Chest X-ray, PA view. Patient: 23 years old, sex M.
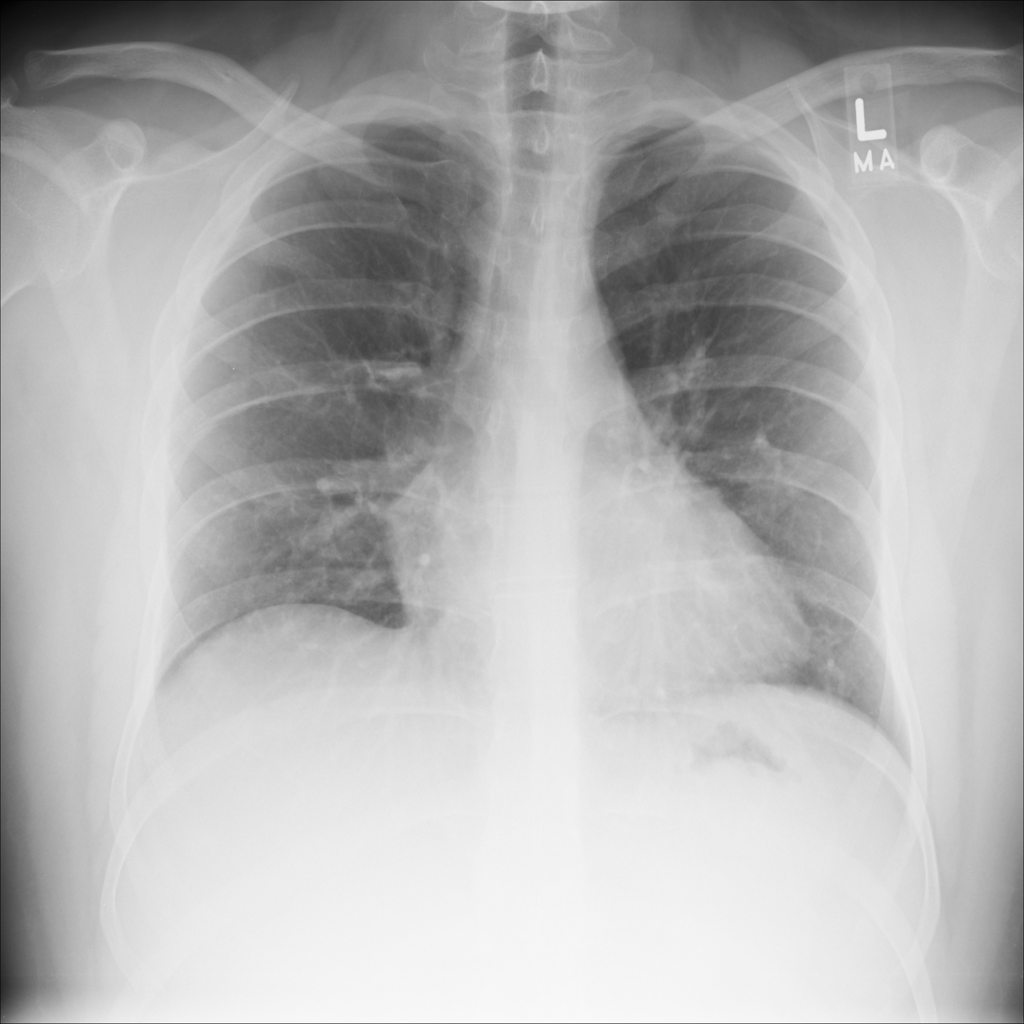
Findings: No Finding